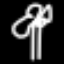
Label: palm tree